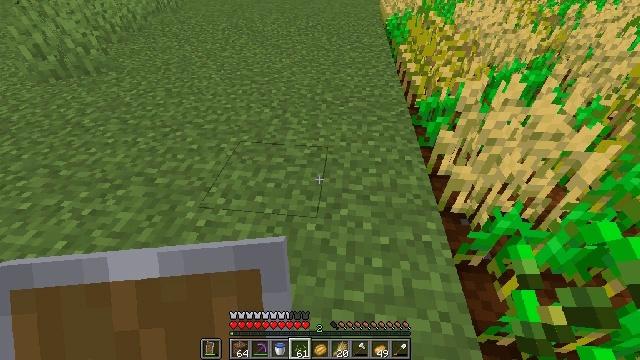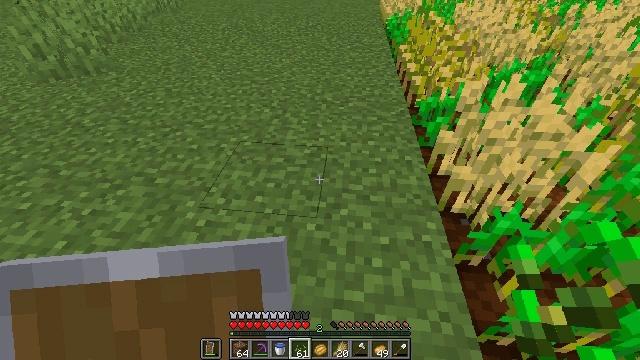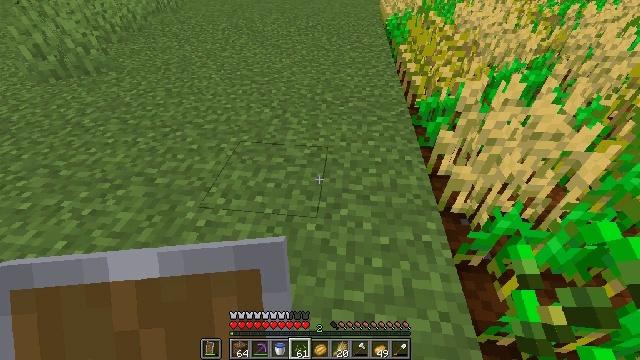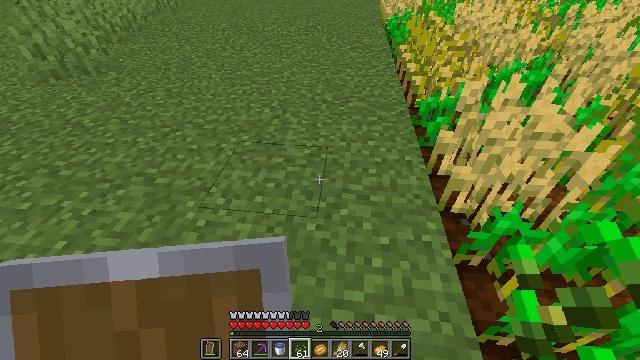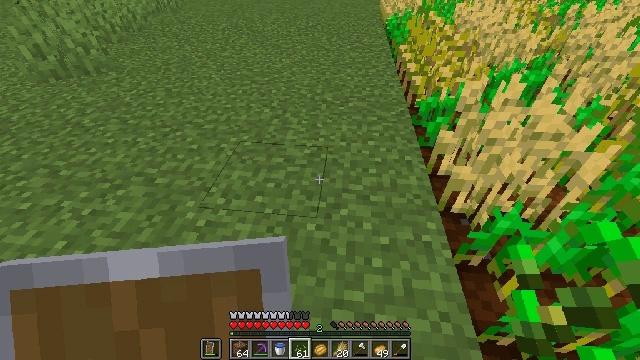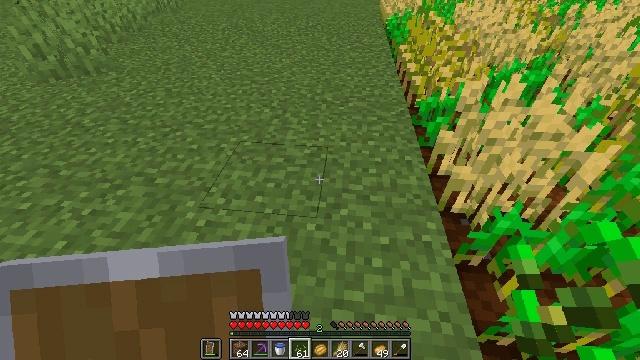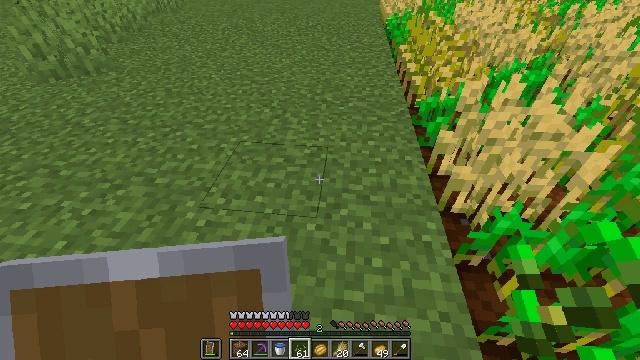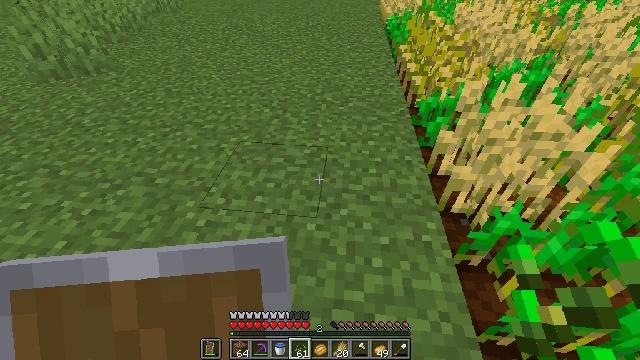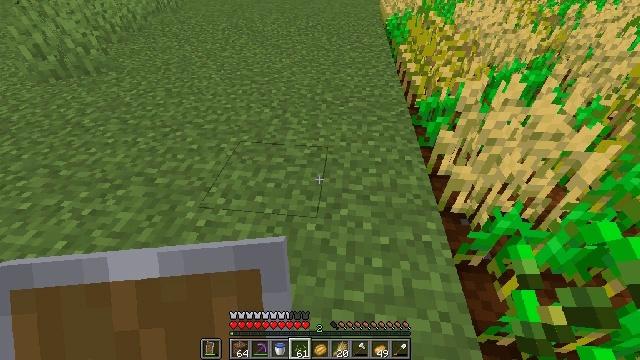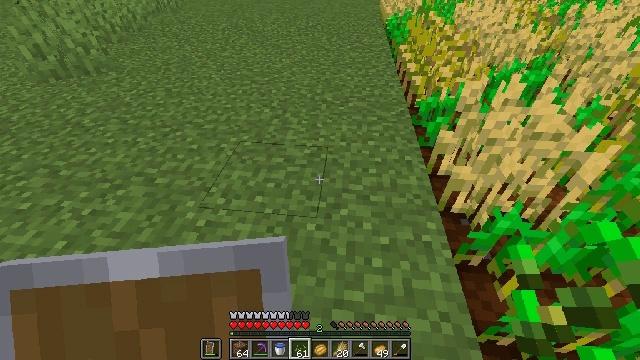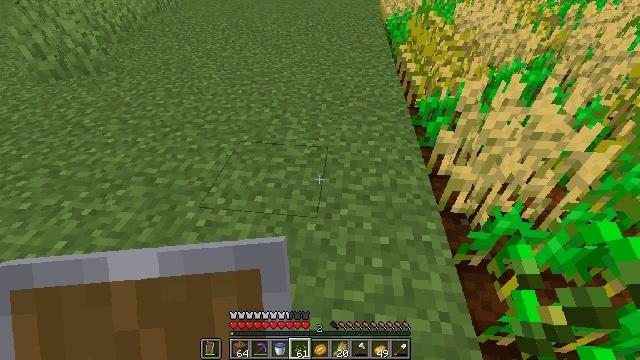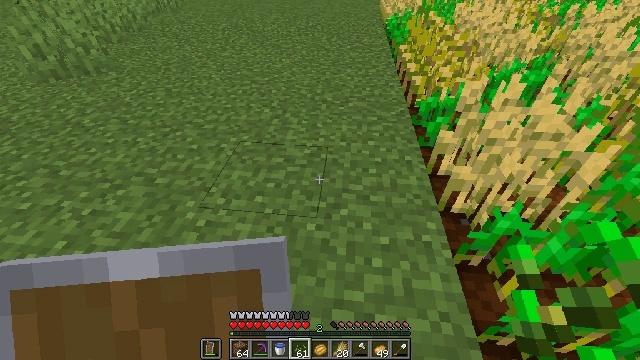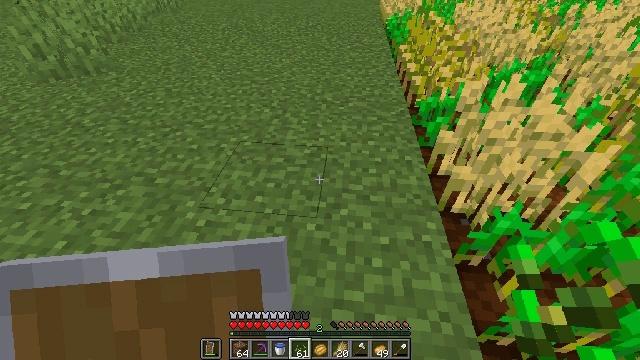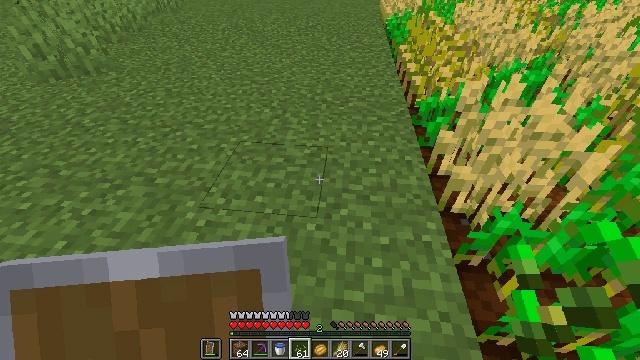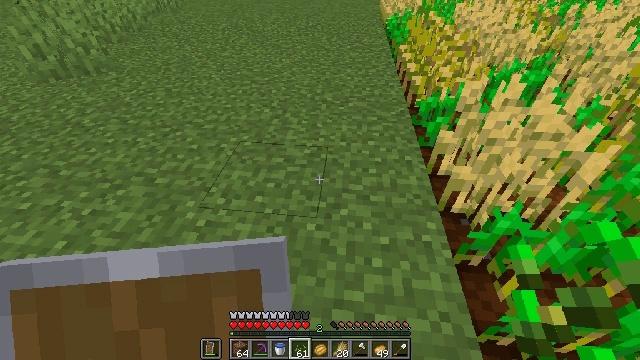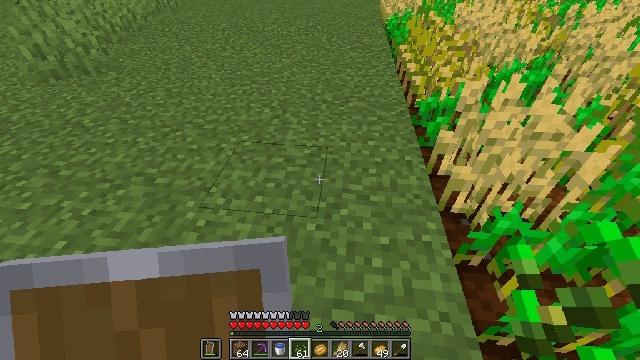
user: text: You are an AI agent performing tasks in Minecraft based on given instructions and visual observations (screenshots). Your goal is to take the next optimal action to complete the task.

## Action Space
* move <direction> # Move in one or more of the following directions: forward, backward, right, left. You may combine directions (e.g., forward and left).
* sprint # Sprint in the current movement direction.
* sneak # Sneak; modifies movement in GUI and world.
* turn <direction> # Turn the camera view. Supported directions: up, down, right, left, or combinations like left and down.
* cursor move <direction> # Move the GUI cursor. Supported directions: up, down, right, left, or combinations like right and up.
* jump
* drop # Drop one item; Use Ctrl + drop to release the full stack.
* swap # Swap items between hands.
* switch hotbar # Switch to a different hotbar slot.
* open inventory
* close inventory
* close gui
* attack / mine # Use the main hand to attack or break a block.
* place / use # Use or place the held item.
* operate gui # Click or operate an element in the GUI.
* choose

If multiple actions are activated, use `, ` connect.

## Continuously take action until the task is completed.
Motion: motion action
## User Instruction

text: Destroy the wheat to collect it.
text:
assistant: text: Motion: no_op
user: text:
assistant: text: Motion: no_op
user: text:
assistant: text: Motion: no_op
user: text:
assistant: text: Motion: no_op
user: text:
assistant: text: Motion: no_op
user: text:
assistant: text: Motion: no_op
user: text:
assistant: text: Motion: no_op
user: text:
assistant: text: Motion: no_op
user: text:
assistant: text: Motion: no_op
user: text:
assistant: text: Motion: no_op
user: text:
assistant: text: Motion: no_op
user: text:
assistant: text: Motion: no_op
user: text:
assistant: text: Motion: no_op
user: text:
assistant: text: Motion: no_op
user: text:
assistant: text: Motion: no_op
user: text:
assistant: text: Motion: no_op
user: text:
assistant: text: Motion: no_op
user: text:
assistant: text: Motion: no_op
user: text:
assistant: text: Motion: no_op
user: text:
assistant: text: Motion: no_op
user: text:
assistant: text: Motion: no_op
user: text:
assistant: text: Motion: no_op
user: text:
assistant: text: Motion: no_op
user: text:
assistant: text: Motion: no_op
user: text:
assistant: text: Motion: no_op
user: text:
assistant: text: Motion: no_op
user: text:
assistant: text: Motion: no_op
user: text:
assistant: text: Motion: no_op
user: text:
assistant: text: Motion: no_op
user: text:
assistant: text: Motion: no_op